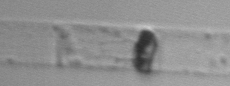
Label: Dactyliosolen_blavyanus